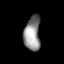
Tissue: lung
Cell type: Endothelial cells
Senescence score: 0.6216
Nuclear area (px): 550
Mean DAPI intensity: 142.682